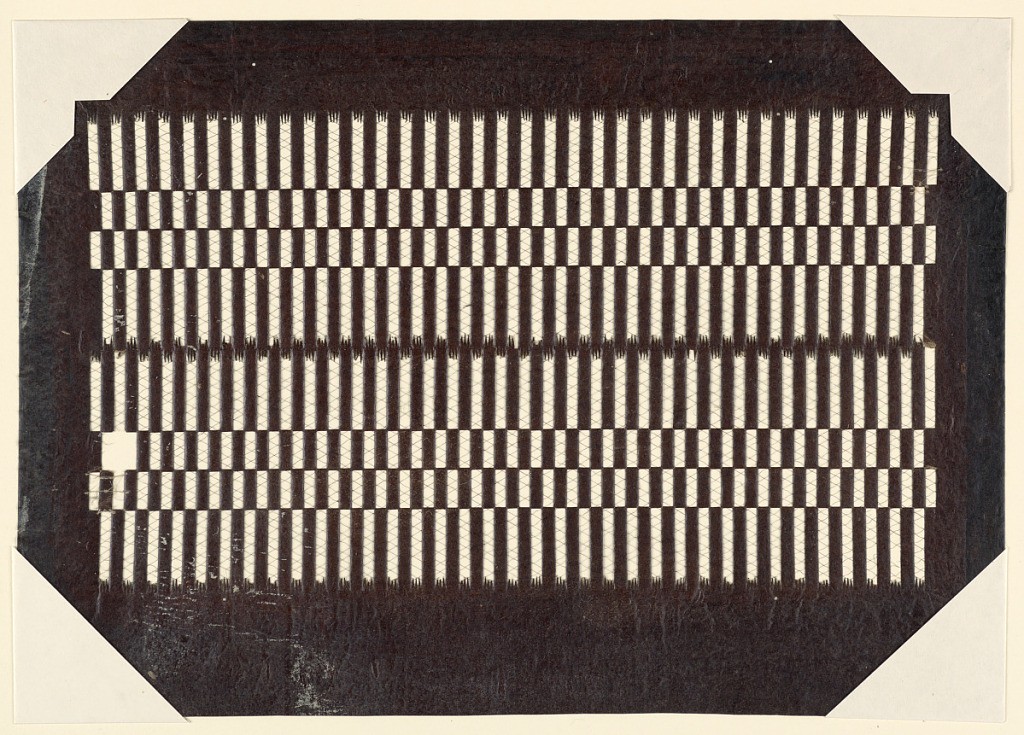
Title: Abstract checkered pattern
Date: late 18th - early 19th century
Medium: Mulberry paper (kozo washi) treated with fermented persimmon tannin (kakishibu), and silk threads (itoire)
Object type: Katagami
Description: The abstracted checkered pattern is symmetrical down the middle. Each end, which contains longer rectangles, is decorated with jagged edges. Silk threads are added to support the stencil structure.